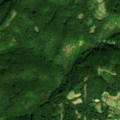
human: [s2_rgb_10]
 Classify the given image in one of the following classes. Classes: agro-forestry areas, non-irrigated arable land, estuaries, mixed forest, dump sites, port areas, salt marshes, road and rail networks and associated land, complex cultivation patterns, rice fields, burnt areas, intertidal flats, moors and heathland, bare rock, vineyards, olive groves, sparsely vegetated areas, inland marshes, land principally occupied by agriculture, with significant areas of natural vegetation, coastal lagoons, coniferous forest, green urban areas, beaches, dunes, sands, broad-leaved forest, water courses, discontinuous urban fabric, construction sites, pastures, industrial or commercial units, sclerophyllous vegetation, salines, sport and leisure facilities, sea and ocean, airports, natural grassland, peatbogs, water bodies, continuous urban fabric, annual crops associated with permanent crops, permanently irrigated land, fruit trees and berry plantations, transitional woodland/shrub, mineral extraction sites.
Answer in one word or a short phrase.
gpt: complex cultivation patterns, land principally occupied by agriculture, with significant areas of natural vegetation, broad-leaved forest